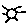
Label: sun